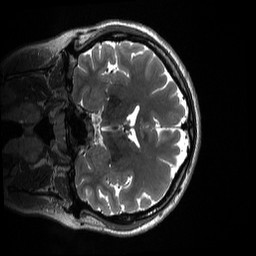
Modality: T2w
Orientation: coronal
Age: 24
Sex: female